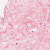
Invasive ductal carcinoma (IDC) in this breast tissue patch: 0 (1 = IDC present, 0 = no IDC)